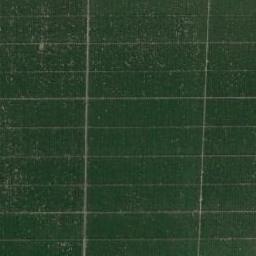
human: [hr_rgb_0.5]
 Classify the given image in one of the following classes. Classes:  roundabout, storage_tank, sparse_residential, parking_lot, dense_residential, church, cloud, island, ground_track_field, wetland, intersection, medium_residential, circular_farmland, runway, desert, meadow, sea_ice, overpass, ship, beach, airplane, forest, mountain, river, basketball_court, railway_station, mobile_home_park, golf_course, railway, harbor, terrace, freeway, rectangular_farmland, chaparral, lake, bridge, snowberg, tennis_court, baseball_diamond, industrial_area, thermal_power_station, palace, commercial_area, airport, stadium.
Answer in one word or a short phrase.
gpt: rectangular_farmland